Question: When I minimize the window, the div containers are overlapping. Is there a way to avoid this? I tried minimizing the min-width to a reasonable amount but the problem still persist
Image of context:

Html5 :
'''
<body>
<header class="header">
<img src="images/logo.png">
<div class="coloredBG"></div>
<div class="coloredBG"></div>
<div class="coloredBG"></div>
<div class="coloredBG"></div>
</header>
</body>
'''
CSS
'''
.header {
max-width:1200px;
min-width:200px;
margin: 0 auto;
margin-top:30px;
}
.coloredBG {
background: #406d85;
height:100px;
width:170px;
float:right;
margin-left:3px;
-webkit-transition: background 1s;
-o-transition: background 1s;
-moz-transition: background 1s;
}
'''
<URL>
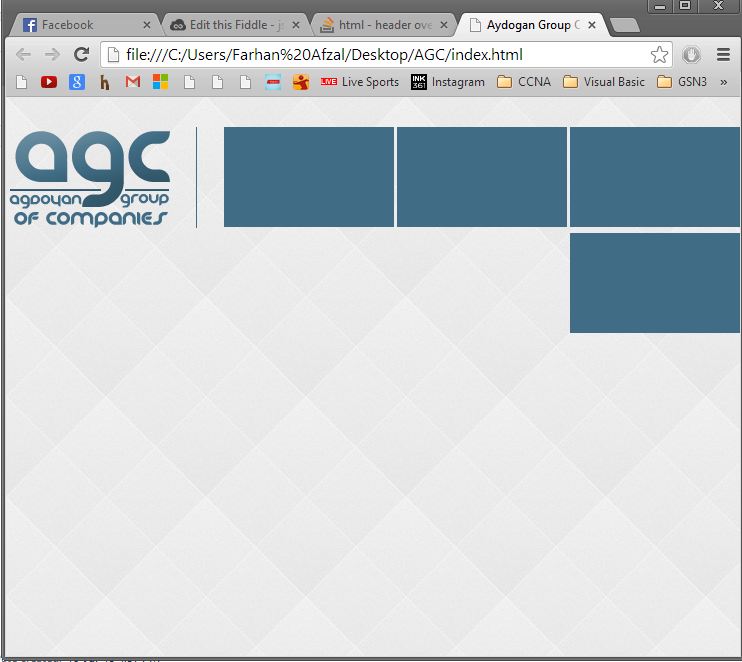
Answer: Maybe this is what you need
<URL>
- Give your page a minimum width.- Set overflow to auto- Float img to left- Wrap the divs in a container which takes up the remaining width- Center container by giving divs display:inline-block
## Markup
'''
<header class="header">
<img src="http://placehold.it/380x150">
<div class="container">
<div class="coloredBG">
</div>
<div class="coloredBG">
</div>
<div class="coloredBG">
</div>
<div class="coloredBG">
</div>
</div>
</header>
'''
## CSS
'''
body
{
min-width: 775px;
overflow:auto;
}
header img {
border-right:solid #406d85 1px;
padding-right:20px;
float:left;
}
.container
{
text-align: center;
overlow:auto;
}
.header {
max-width:1200px;
min-width:200px;
margin-top:30px;
}
.coloredBG {
background: #406d85;
height:100px;
width:170px;
display:inline-block;
margin-left:3px;
-webkit-transition: background 1s;
-o-transition: background 1s;
-moz-transition: background 1s;
}
.coloredBG:hover {
background: #103b51;
-webkit-transition: background 2s;
-o-transition: background 2s;
-moz-transition: background 2s;
}
'''